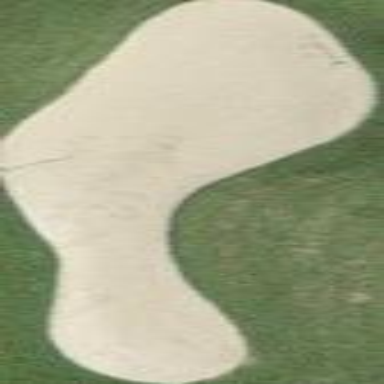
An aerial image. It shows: Golf bunker.